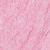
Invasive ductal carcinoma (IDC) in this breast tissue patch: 0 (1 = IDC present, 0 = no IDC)